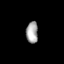
Tissue: prostate
Cell type: T cells
Senescence score: 0.6847
Nuclear area (px): 248
Mean DAPI intensity: 168.496